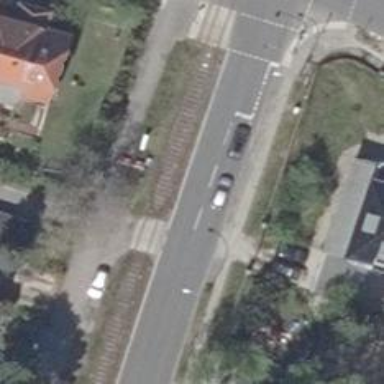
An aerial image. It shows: Uncontrolled level crossing on the railway.